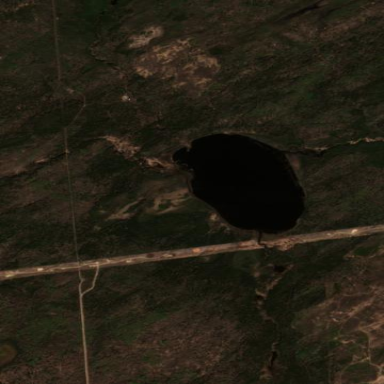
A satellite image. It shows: Serene lake.